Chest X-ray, PA view. Patient: 65 years old, sex M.
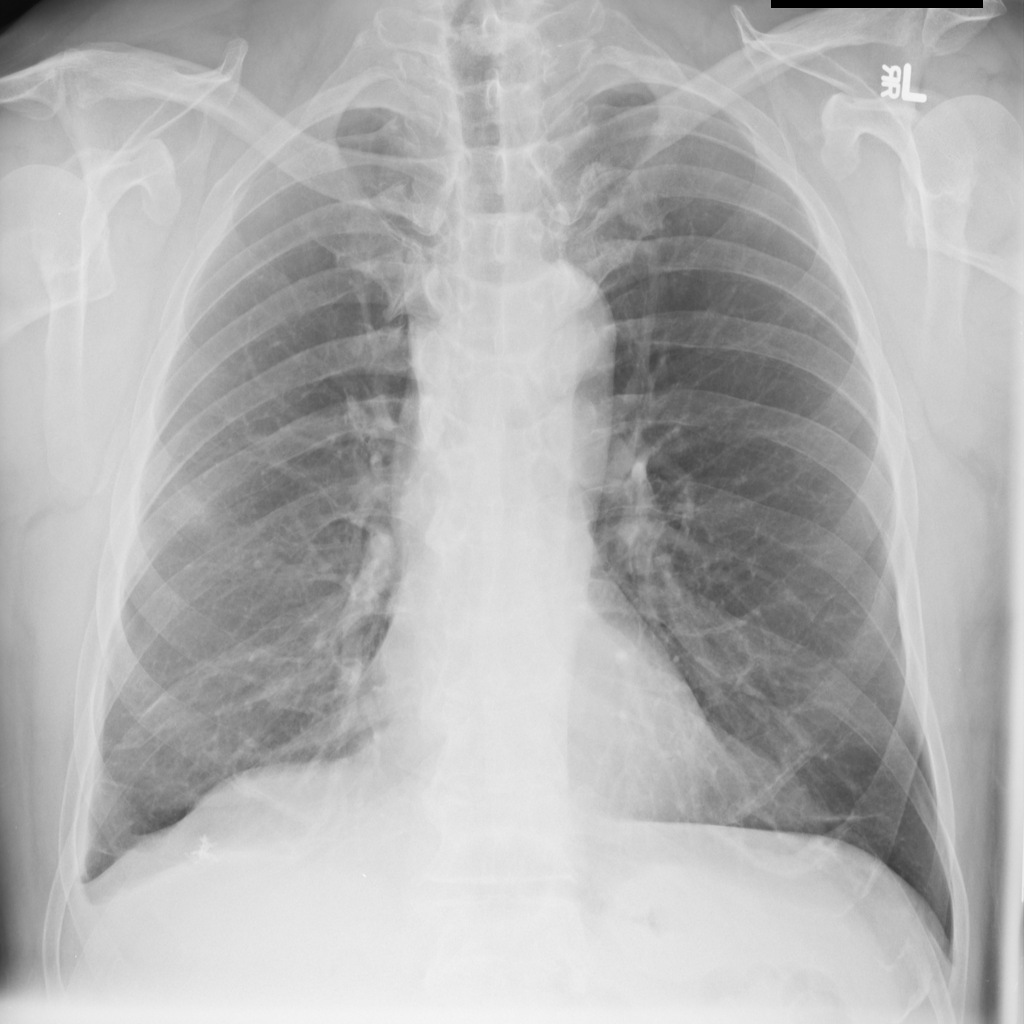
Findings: No Finding